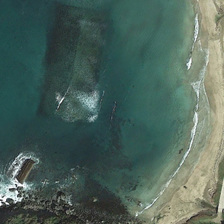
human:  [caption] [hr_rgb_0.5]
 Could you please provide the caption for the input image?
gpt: yellow beach and green trees are near a piece of blue ocean .

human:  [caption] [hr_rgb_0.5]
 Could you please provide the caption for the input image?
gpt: yellow beach and green trees are near a piece of blue ocean .

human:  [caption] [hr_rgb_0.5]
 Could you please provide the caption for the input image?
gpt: yellow beach and green trees are near a piece of blue ocean .

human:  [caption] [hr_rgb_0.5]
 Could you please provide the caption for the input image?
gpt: yellow beach and green trees are near a piece of blue ocean .

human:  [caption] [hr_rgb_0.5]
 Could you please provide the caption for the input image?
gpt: yellow beach and green trees are near a piece of blue ocean .